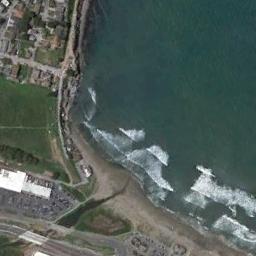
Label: beach